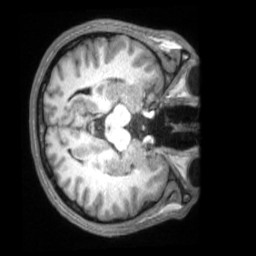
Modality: T1w
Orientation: axial
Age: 19
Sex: male